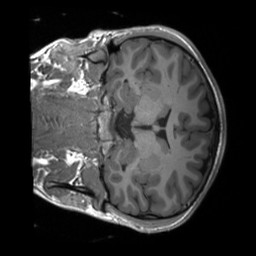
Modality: T1w
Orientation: coronal
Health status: healthy
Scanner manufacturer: siemens
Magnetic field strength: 3 T
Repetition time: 1.9 s
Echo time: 0.00232 s